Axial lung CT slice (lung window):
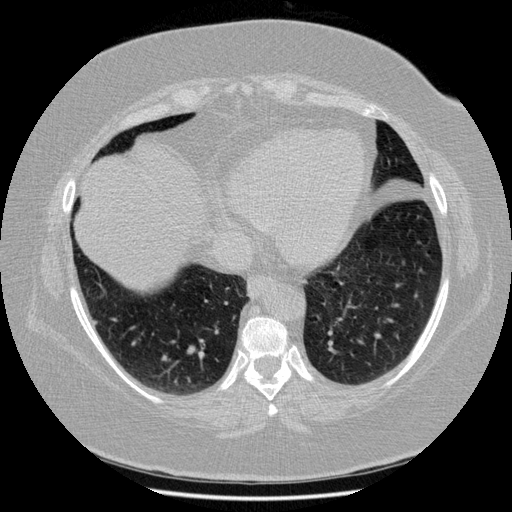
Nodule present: yes
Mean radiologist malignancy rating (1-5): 3